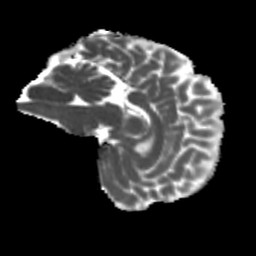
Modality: MD
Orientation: sagittal
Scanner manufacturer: siemens
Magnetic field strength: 3 T
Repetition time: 4 s
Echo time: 0.0594 s